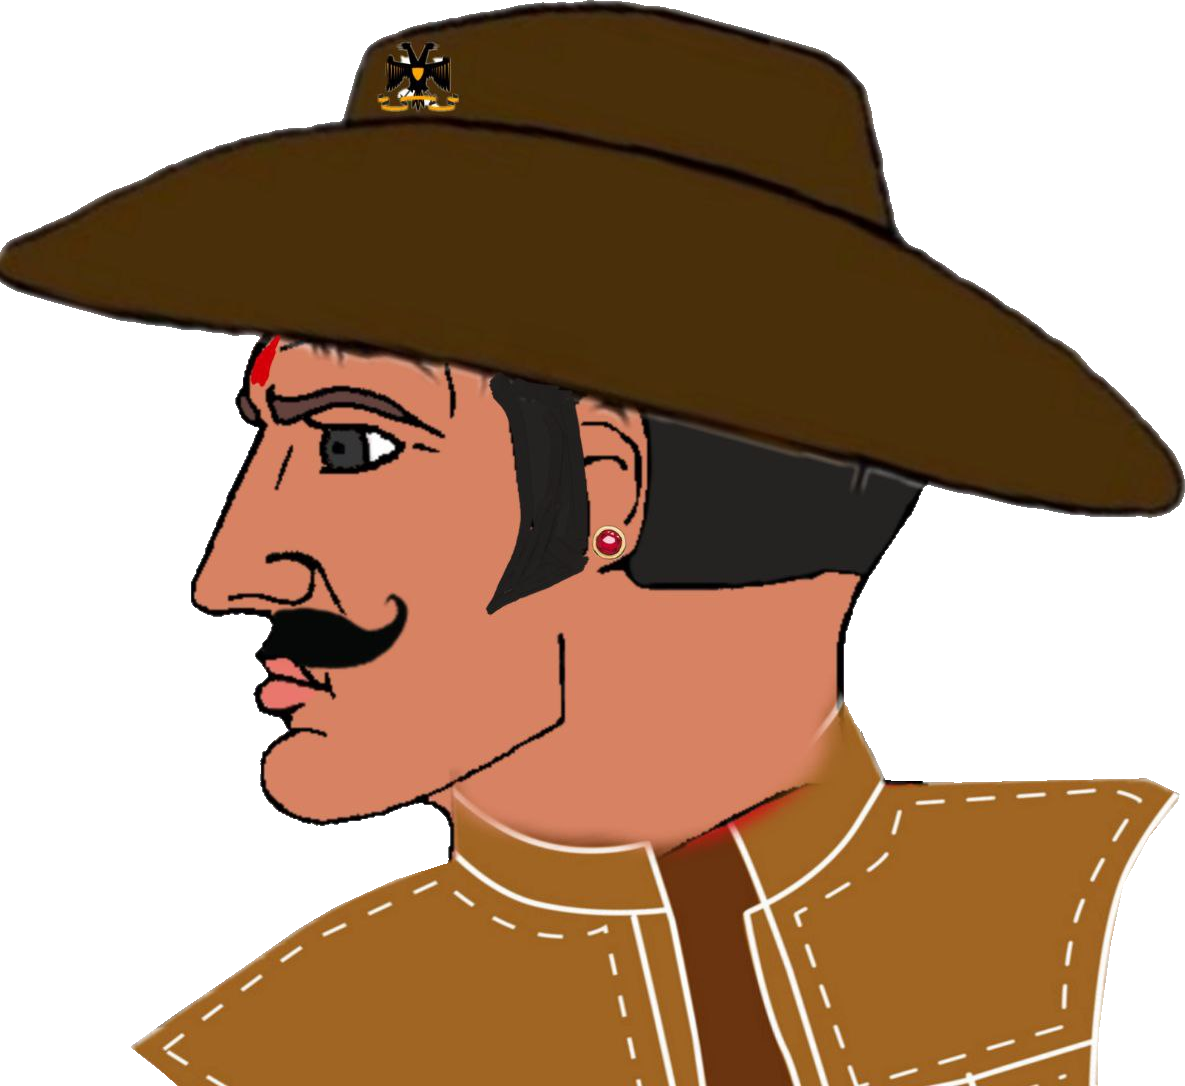
Label: 4_Yes_Chad